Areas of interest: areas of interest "Golden Tang Mole"
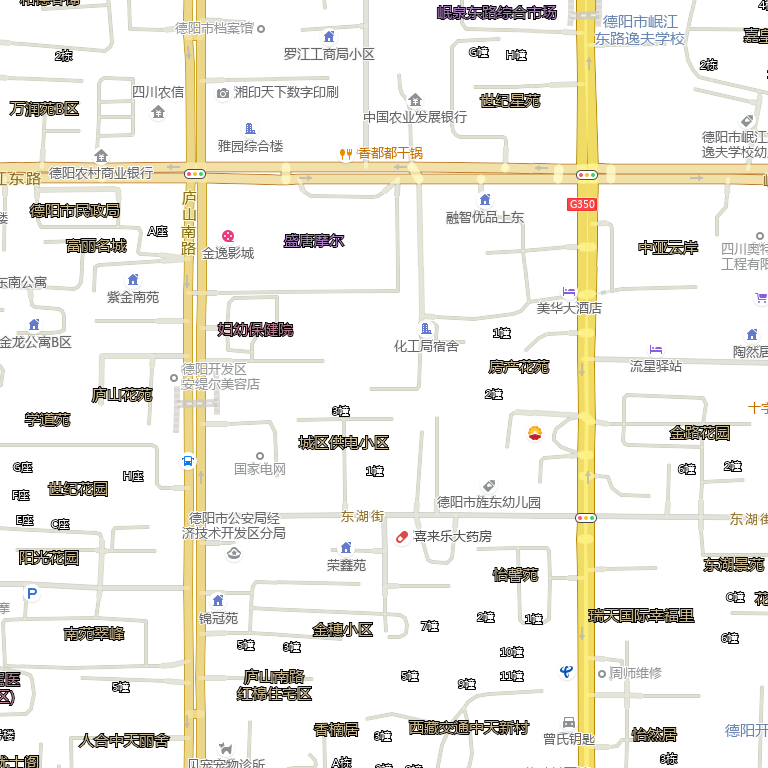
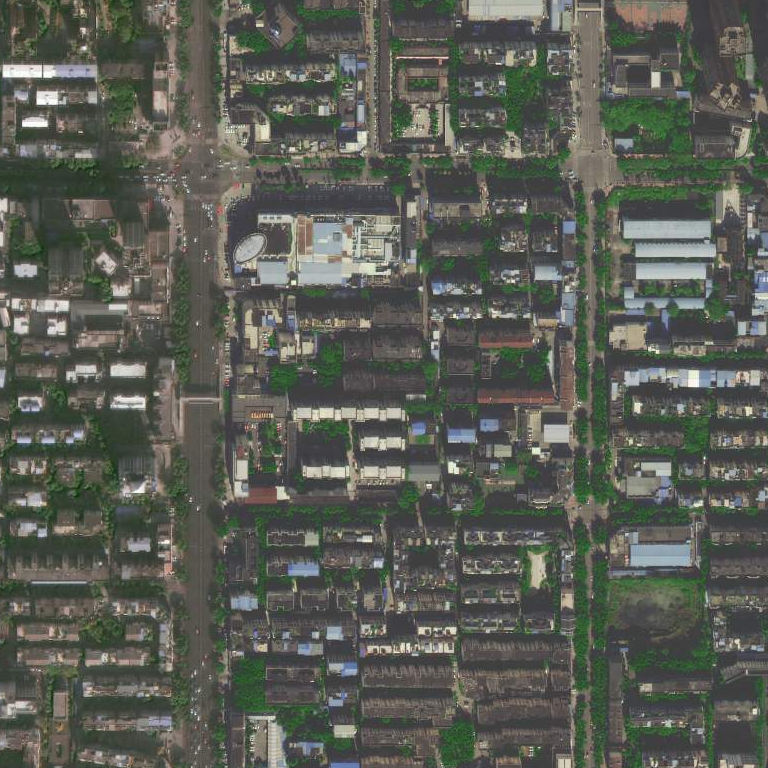